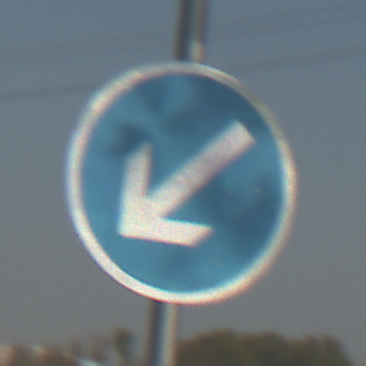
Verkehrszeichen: VorgeschriebeneVorbeifahrtLinks
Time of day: MorningAfternoon
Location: Outdoor (Special)
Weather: Clear
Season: NotSpecified
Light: Natural